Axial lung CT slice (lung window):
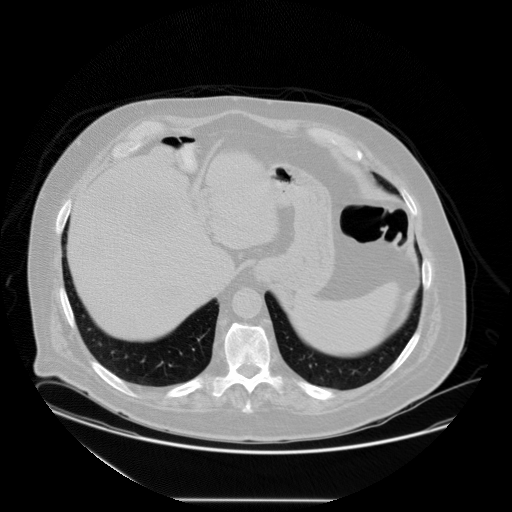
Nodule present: no